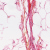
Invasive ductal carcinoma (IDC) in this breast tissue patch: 0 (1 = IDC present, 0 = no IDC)